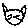
Label: cat